Aerial crown-view tile of a tropical tree (Barro Colorado Island, Panama), acquired 20250124:
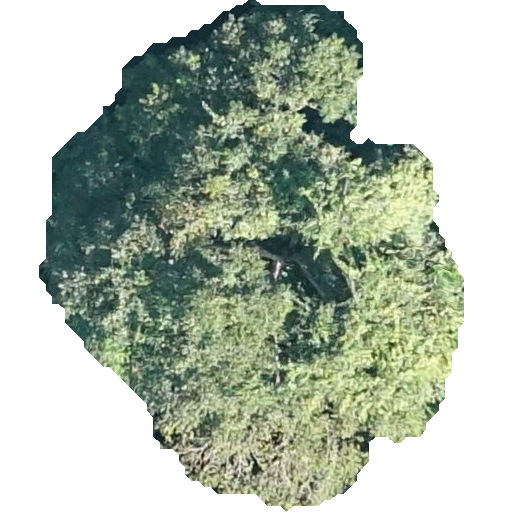
Species: Zanthoxylum ekmanii
GBIF accepted scientific name: Zanthoxylum ekmanii
Crown area: 219.216 m²